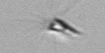
Label: Calciopappus